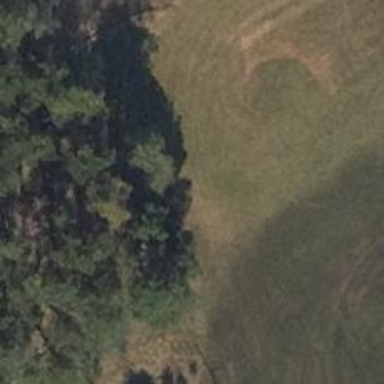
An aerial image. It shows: Shelter that serves as hunting stand.